Question: I have components in my player object like:

How can I acces in PlayerMovement.cs that RigidBody? How can I find it?
Thanks!
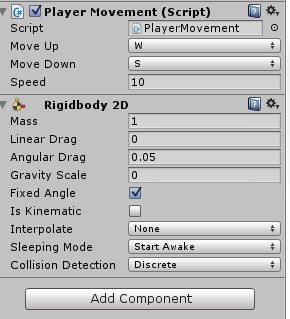
Answer: Create a Rigidbody object like
'''
Rigidbody object;
'''
and use
'''
object = GetComponent<Rigidbody>();
'''
in 'Start()' method. This works for Unity 5